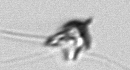
Label: Pyramimonas_longicauda